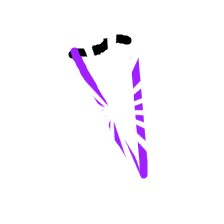
Shape: triangle